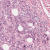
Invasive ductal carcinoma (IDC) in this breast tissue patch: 1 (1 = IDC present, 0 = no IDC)